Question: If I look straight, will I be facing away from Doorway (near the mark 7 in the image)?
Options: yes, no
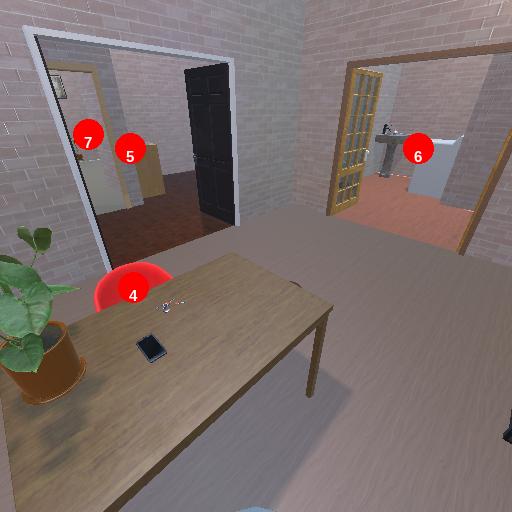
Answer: yes